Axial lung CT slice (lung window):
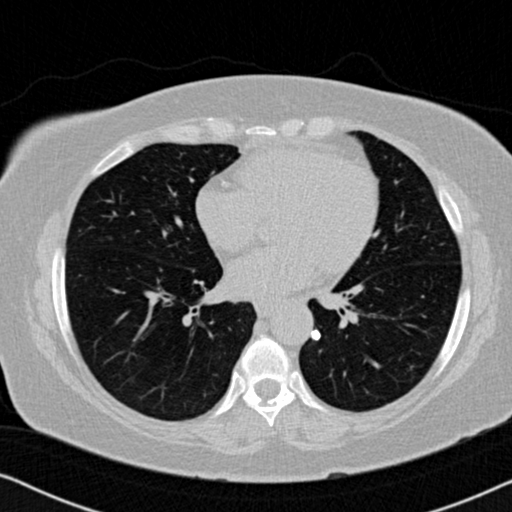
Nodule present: yes
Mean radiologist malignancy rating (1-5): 1